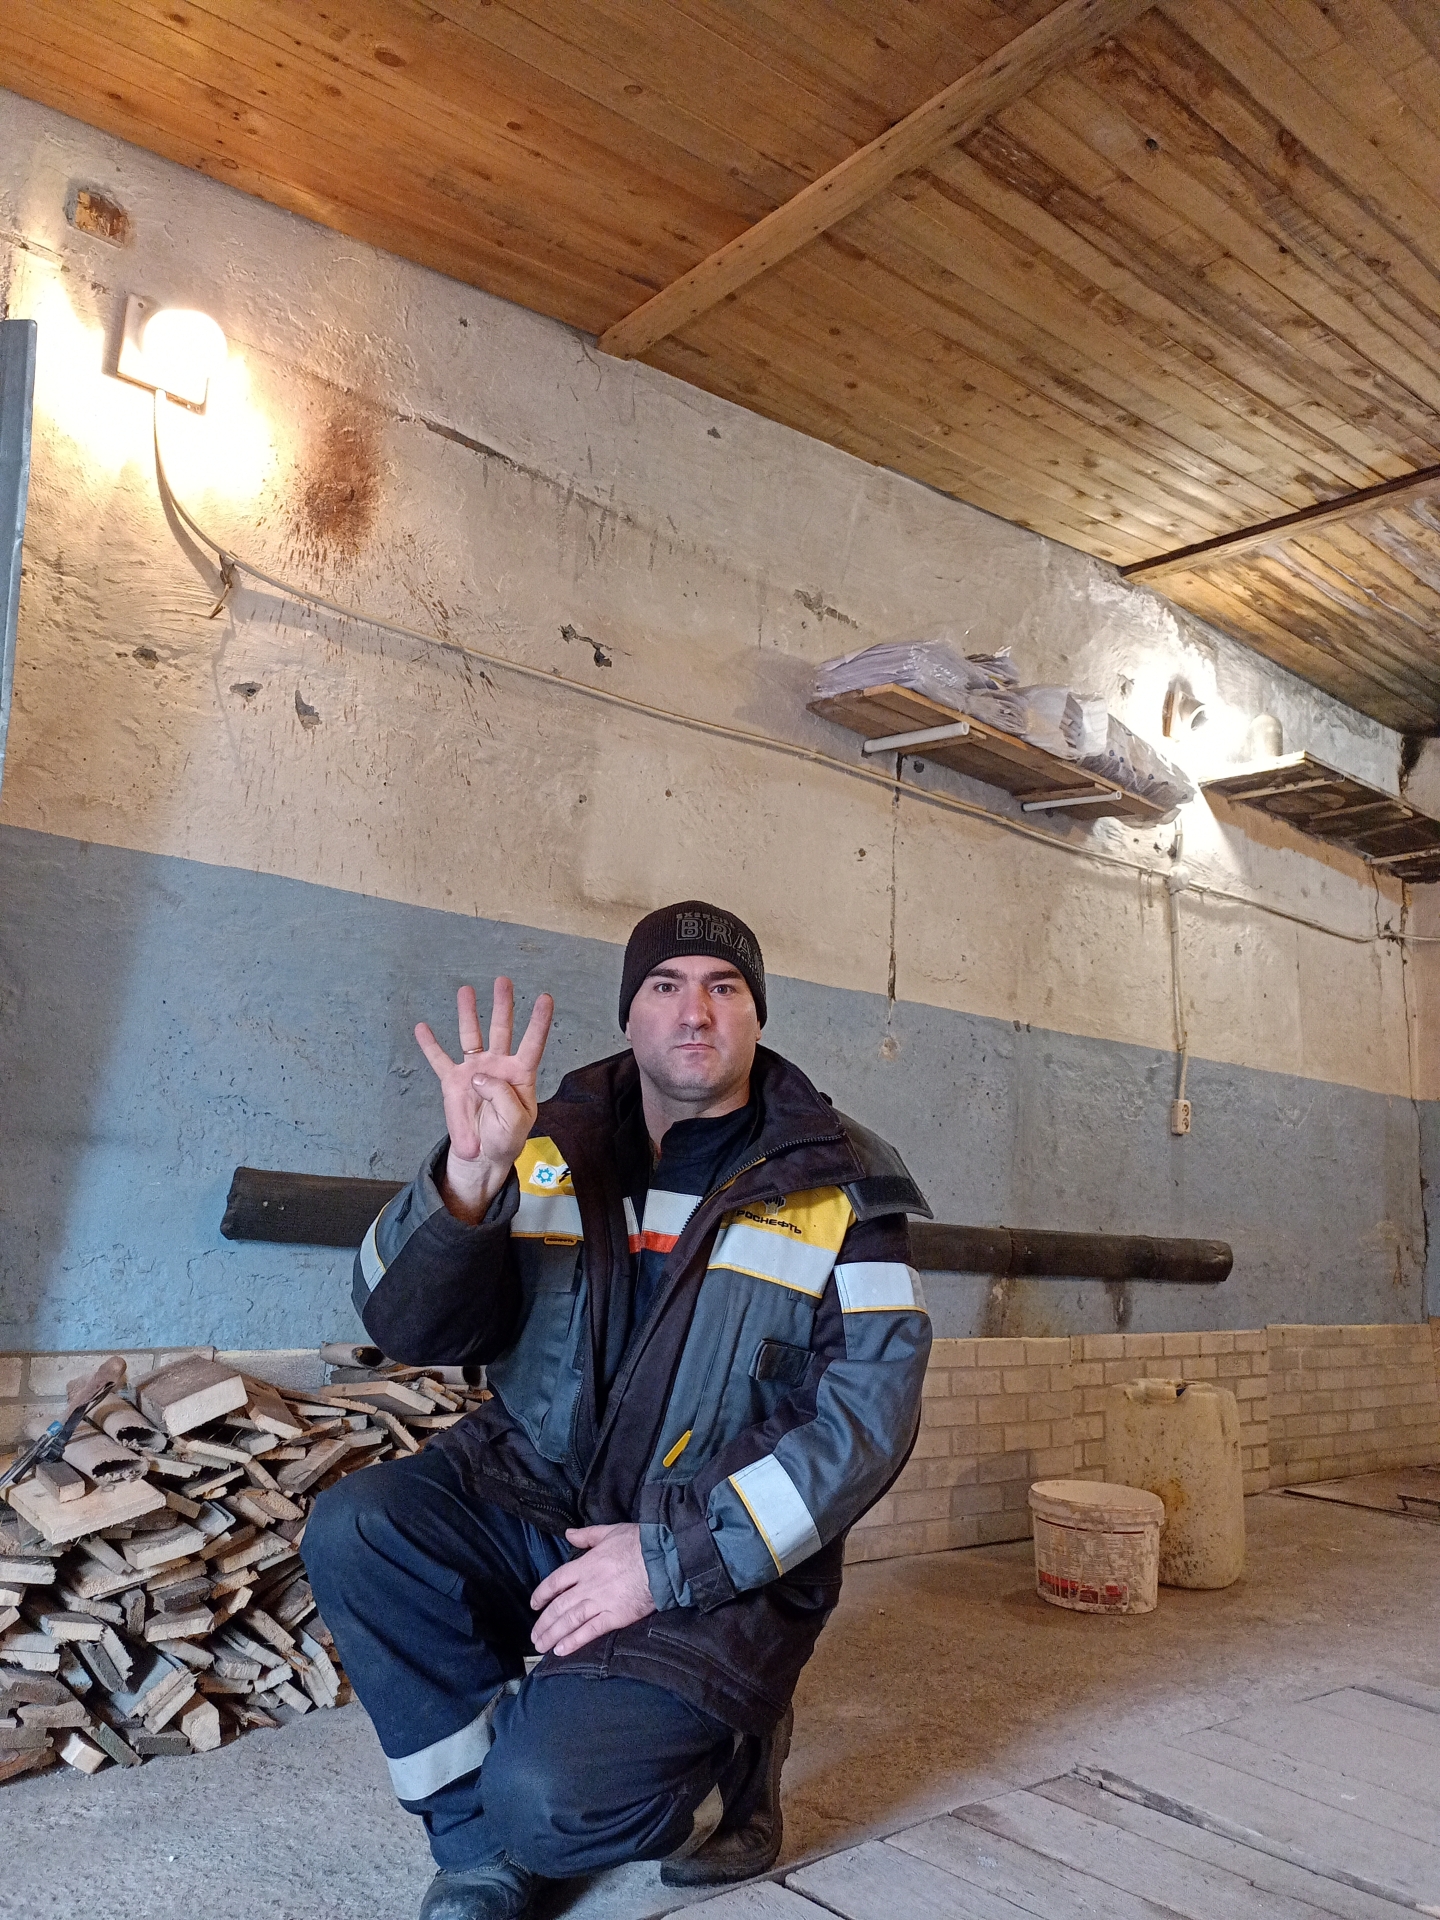
Label: clear